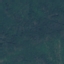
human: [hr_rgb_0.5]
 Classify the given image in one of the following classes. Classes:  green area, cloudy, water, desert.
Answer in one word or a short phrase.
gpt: green area